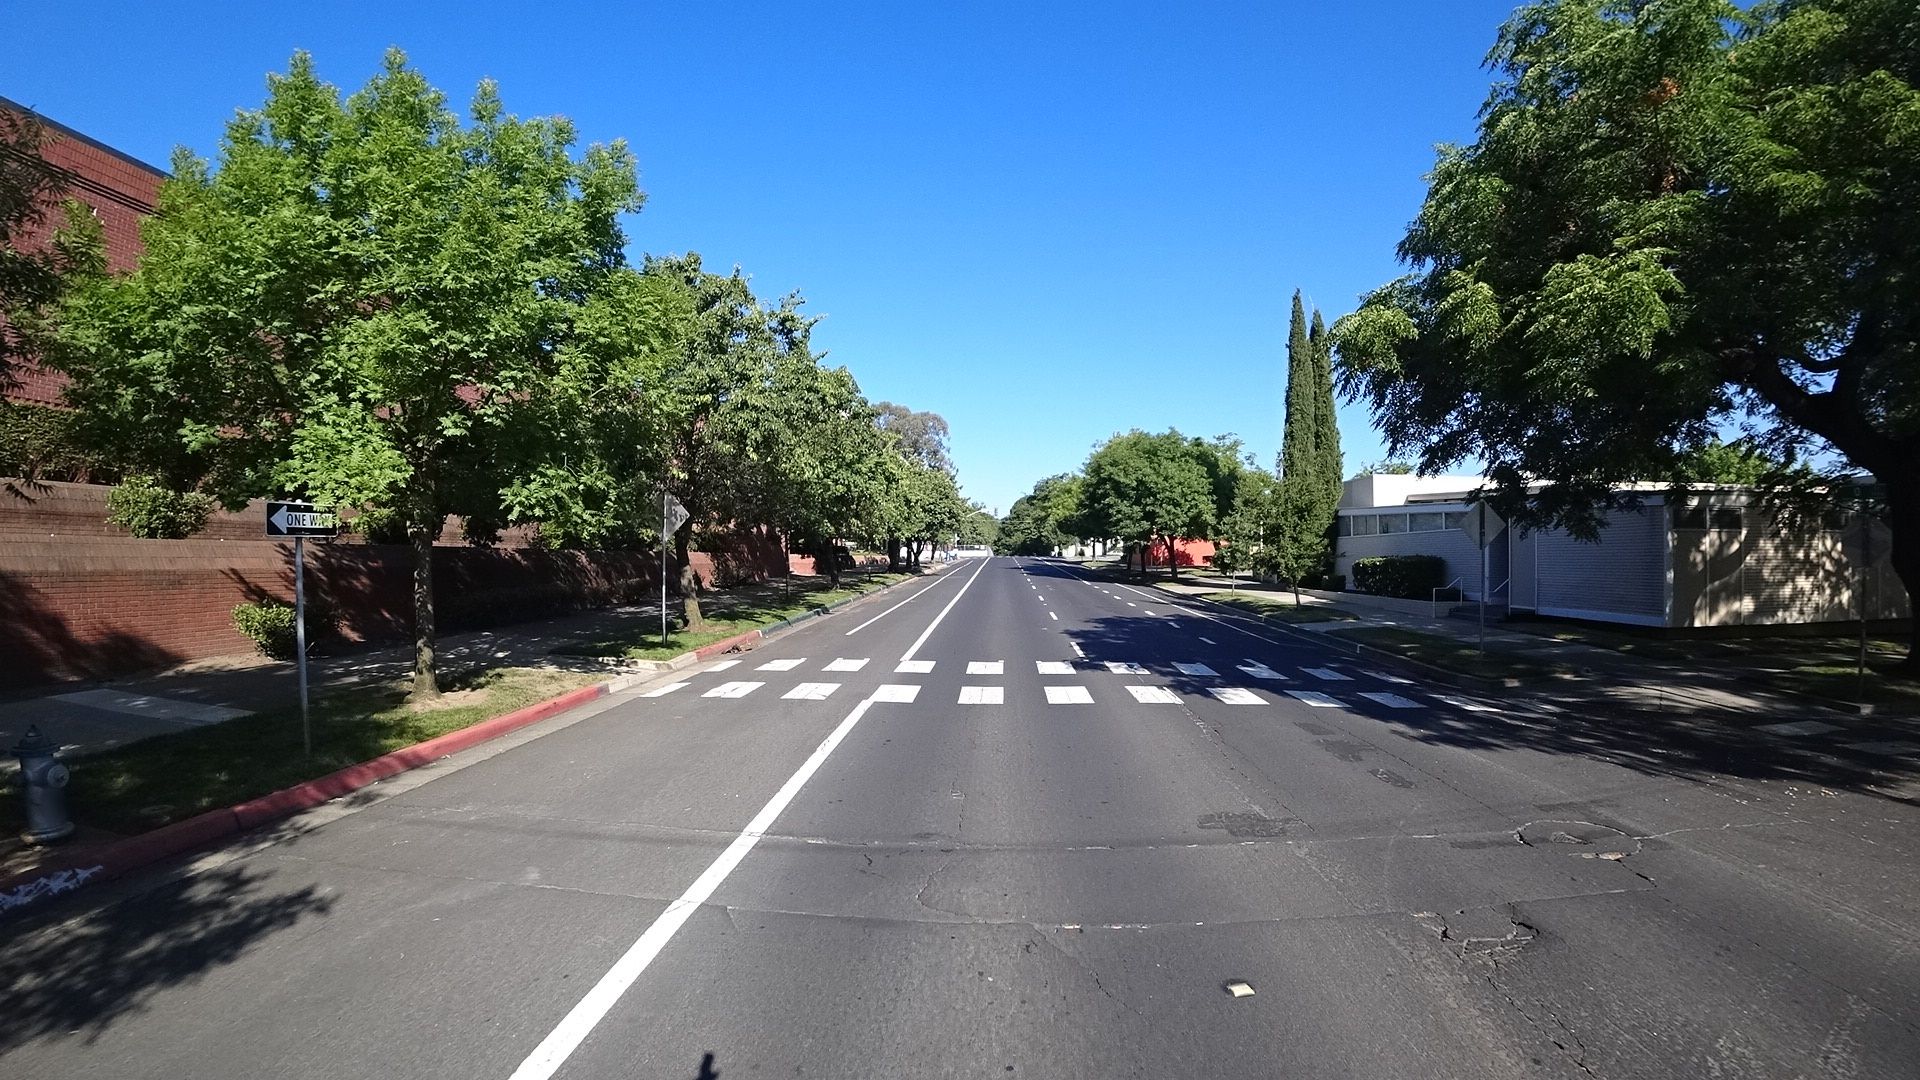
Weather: clear
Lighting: day
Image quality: good
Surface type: cycling surface
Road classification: footway
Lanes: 2
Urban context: urban centre
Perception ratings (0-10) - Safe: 8.28, Lively: 8.27, Beautiful: 8.92, Boring: 2.38, Depressing: 1.54, Wealthy: 6.91